Field crop: maize
Growth stage: 2
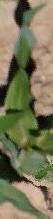
Species: maize